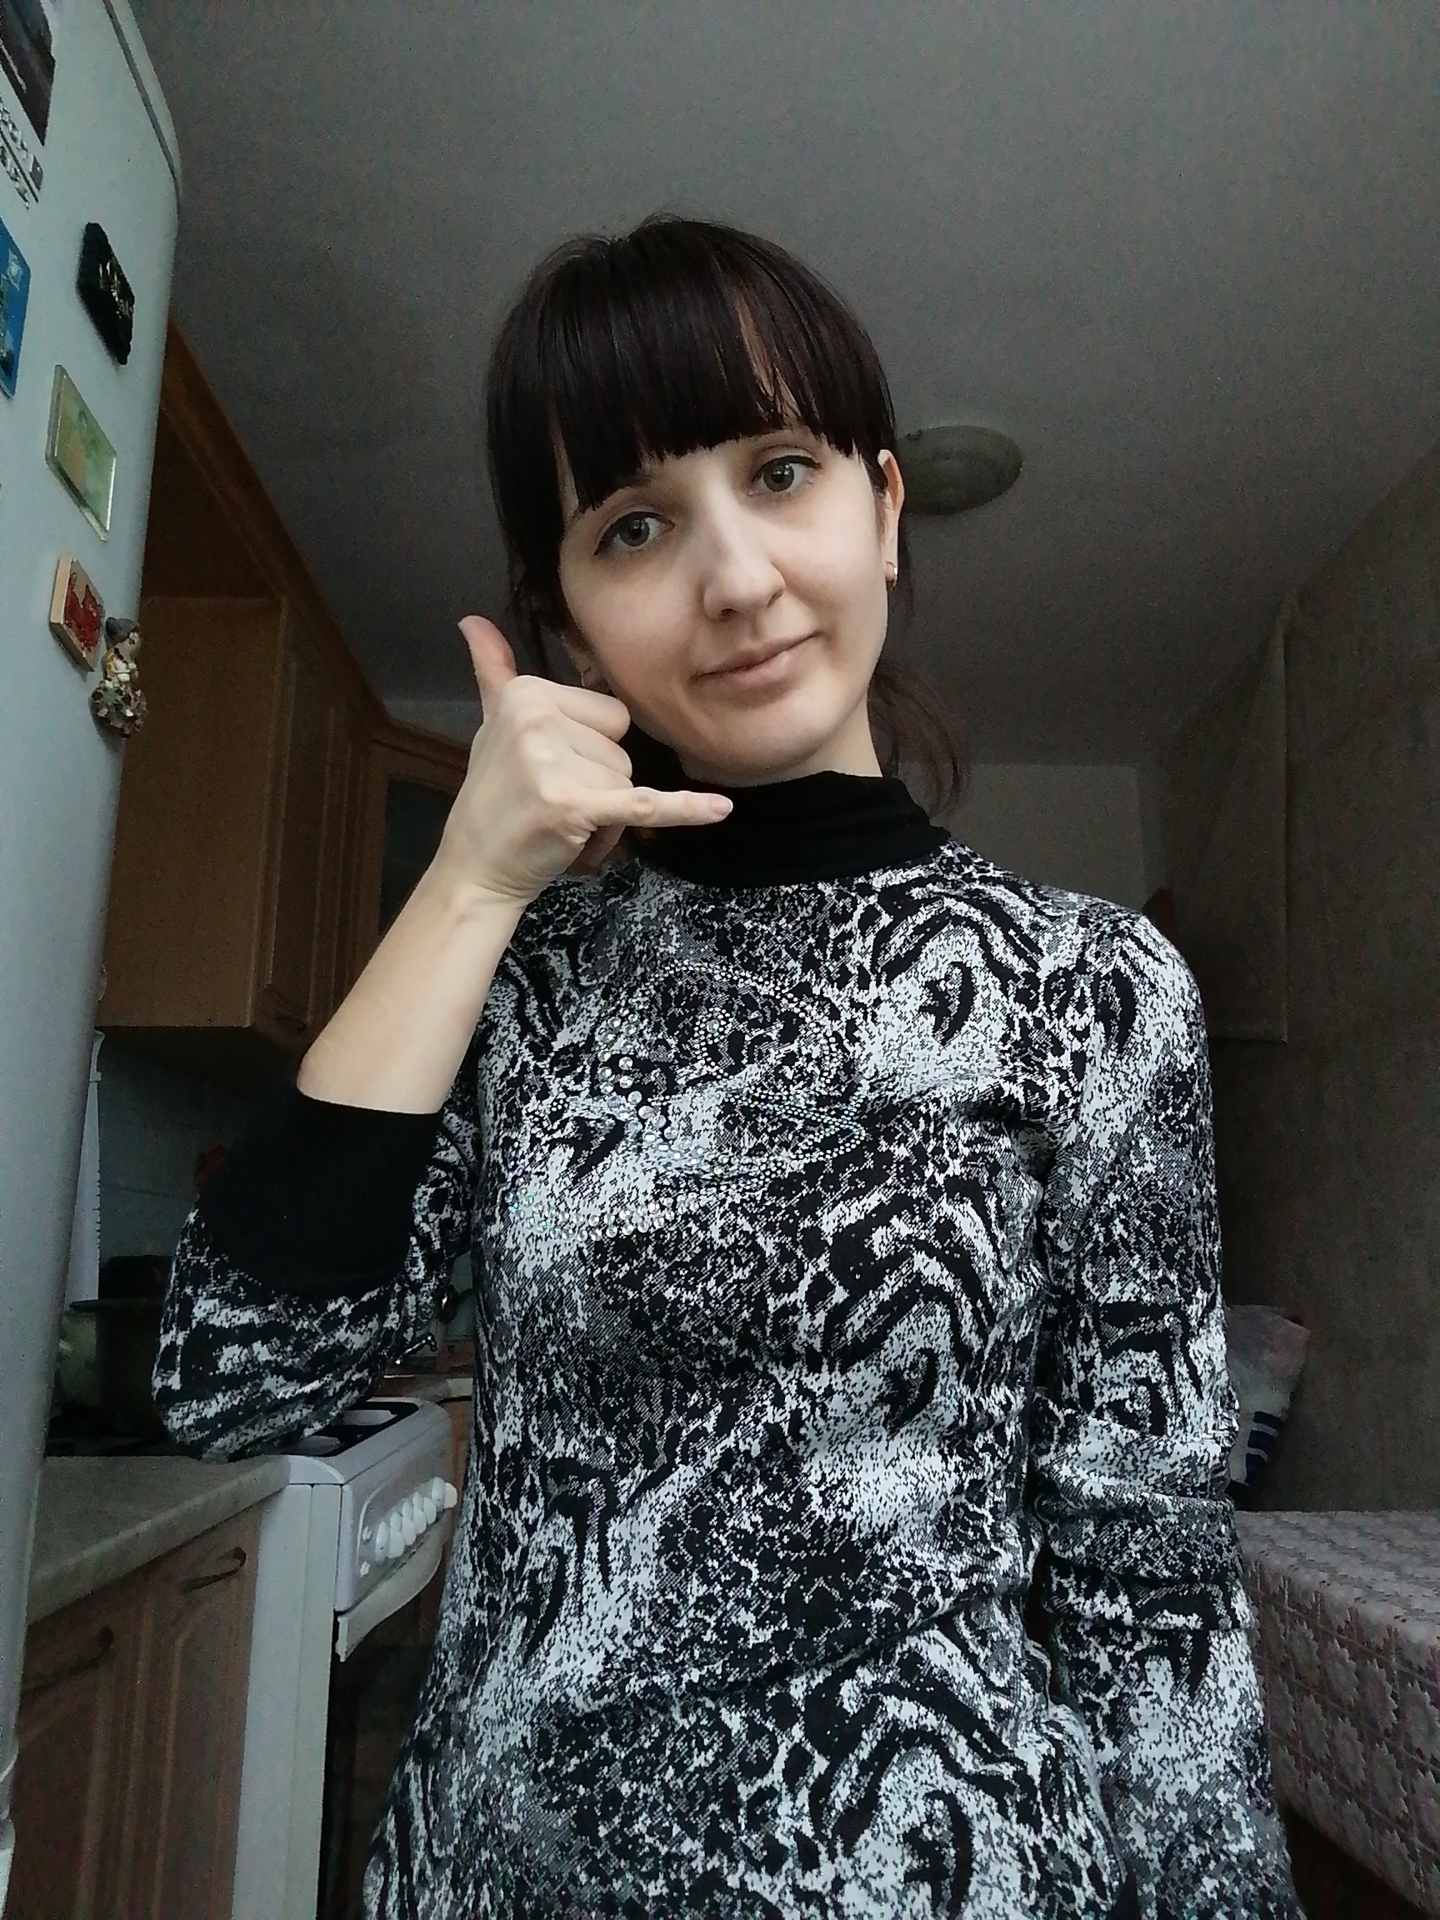
Label: noise